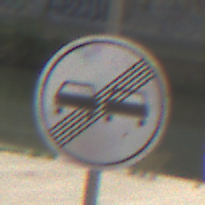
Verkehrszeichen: EndeUeberholverbot
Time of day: MorningAfternoon
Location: Outdoor (Suburban)
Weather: PartlyCloudy
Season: NotSpecified
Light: Natural